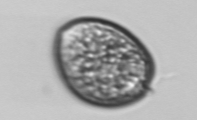
Label: Prorocentrum